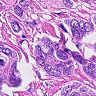
Metastatic tissue present: yes